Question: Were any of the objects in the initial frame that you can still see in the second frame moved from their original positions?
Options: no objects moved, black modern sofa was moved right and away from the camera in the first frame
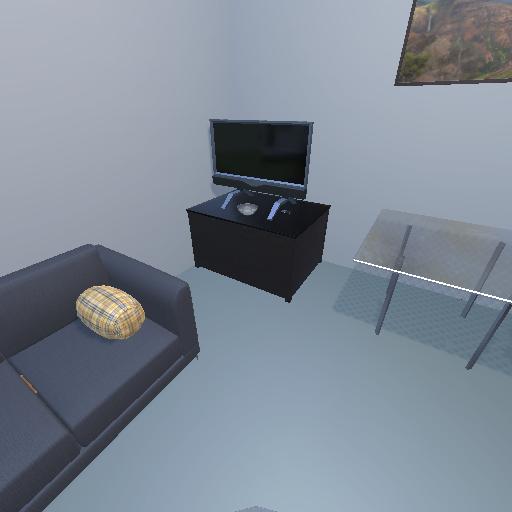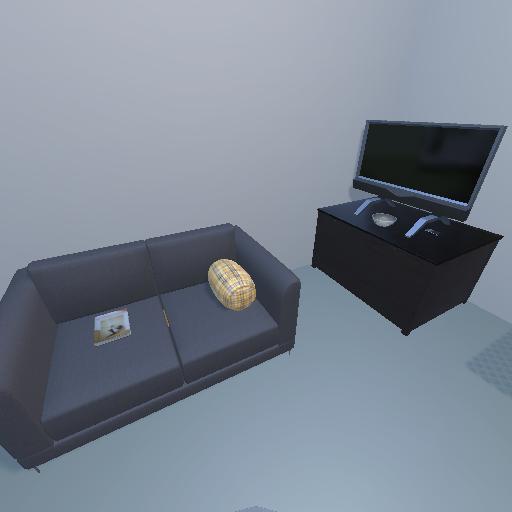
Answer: no objects moved